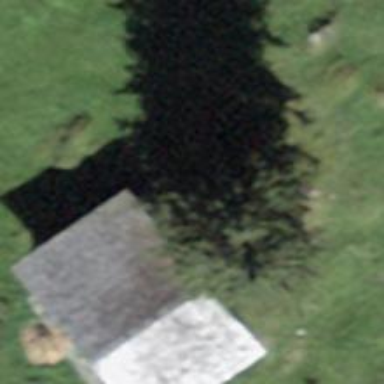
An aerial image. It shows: Barn.